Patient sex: M
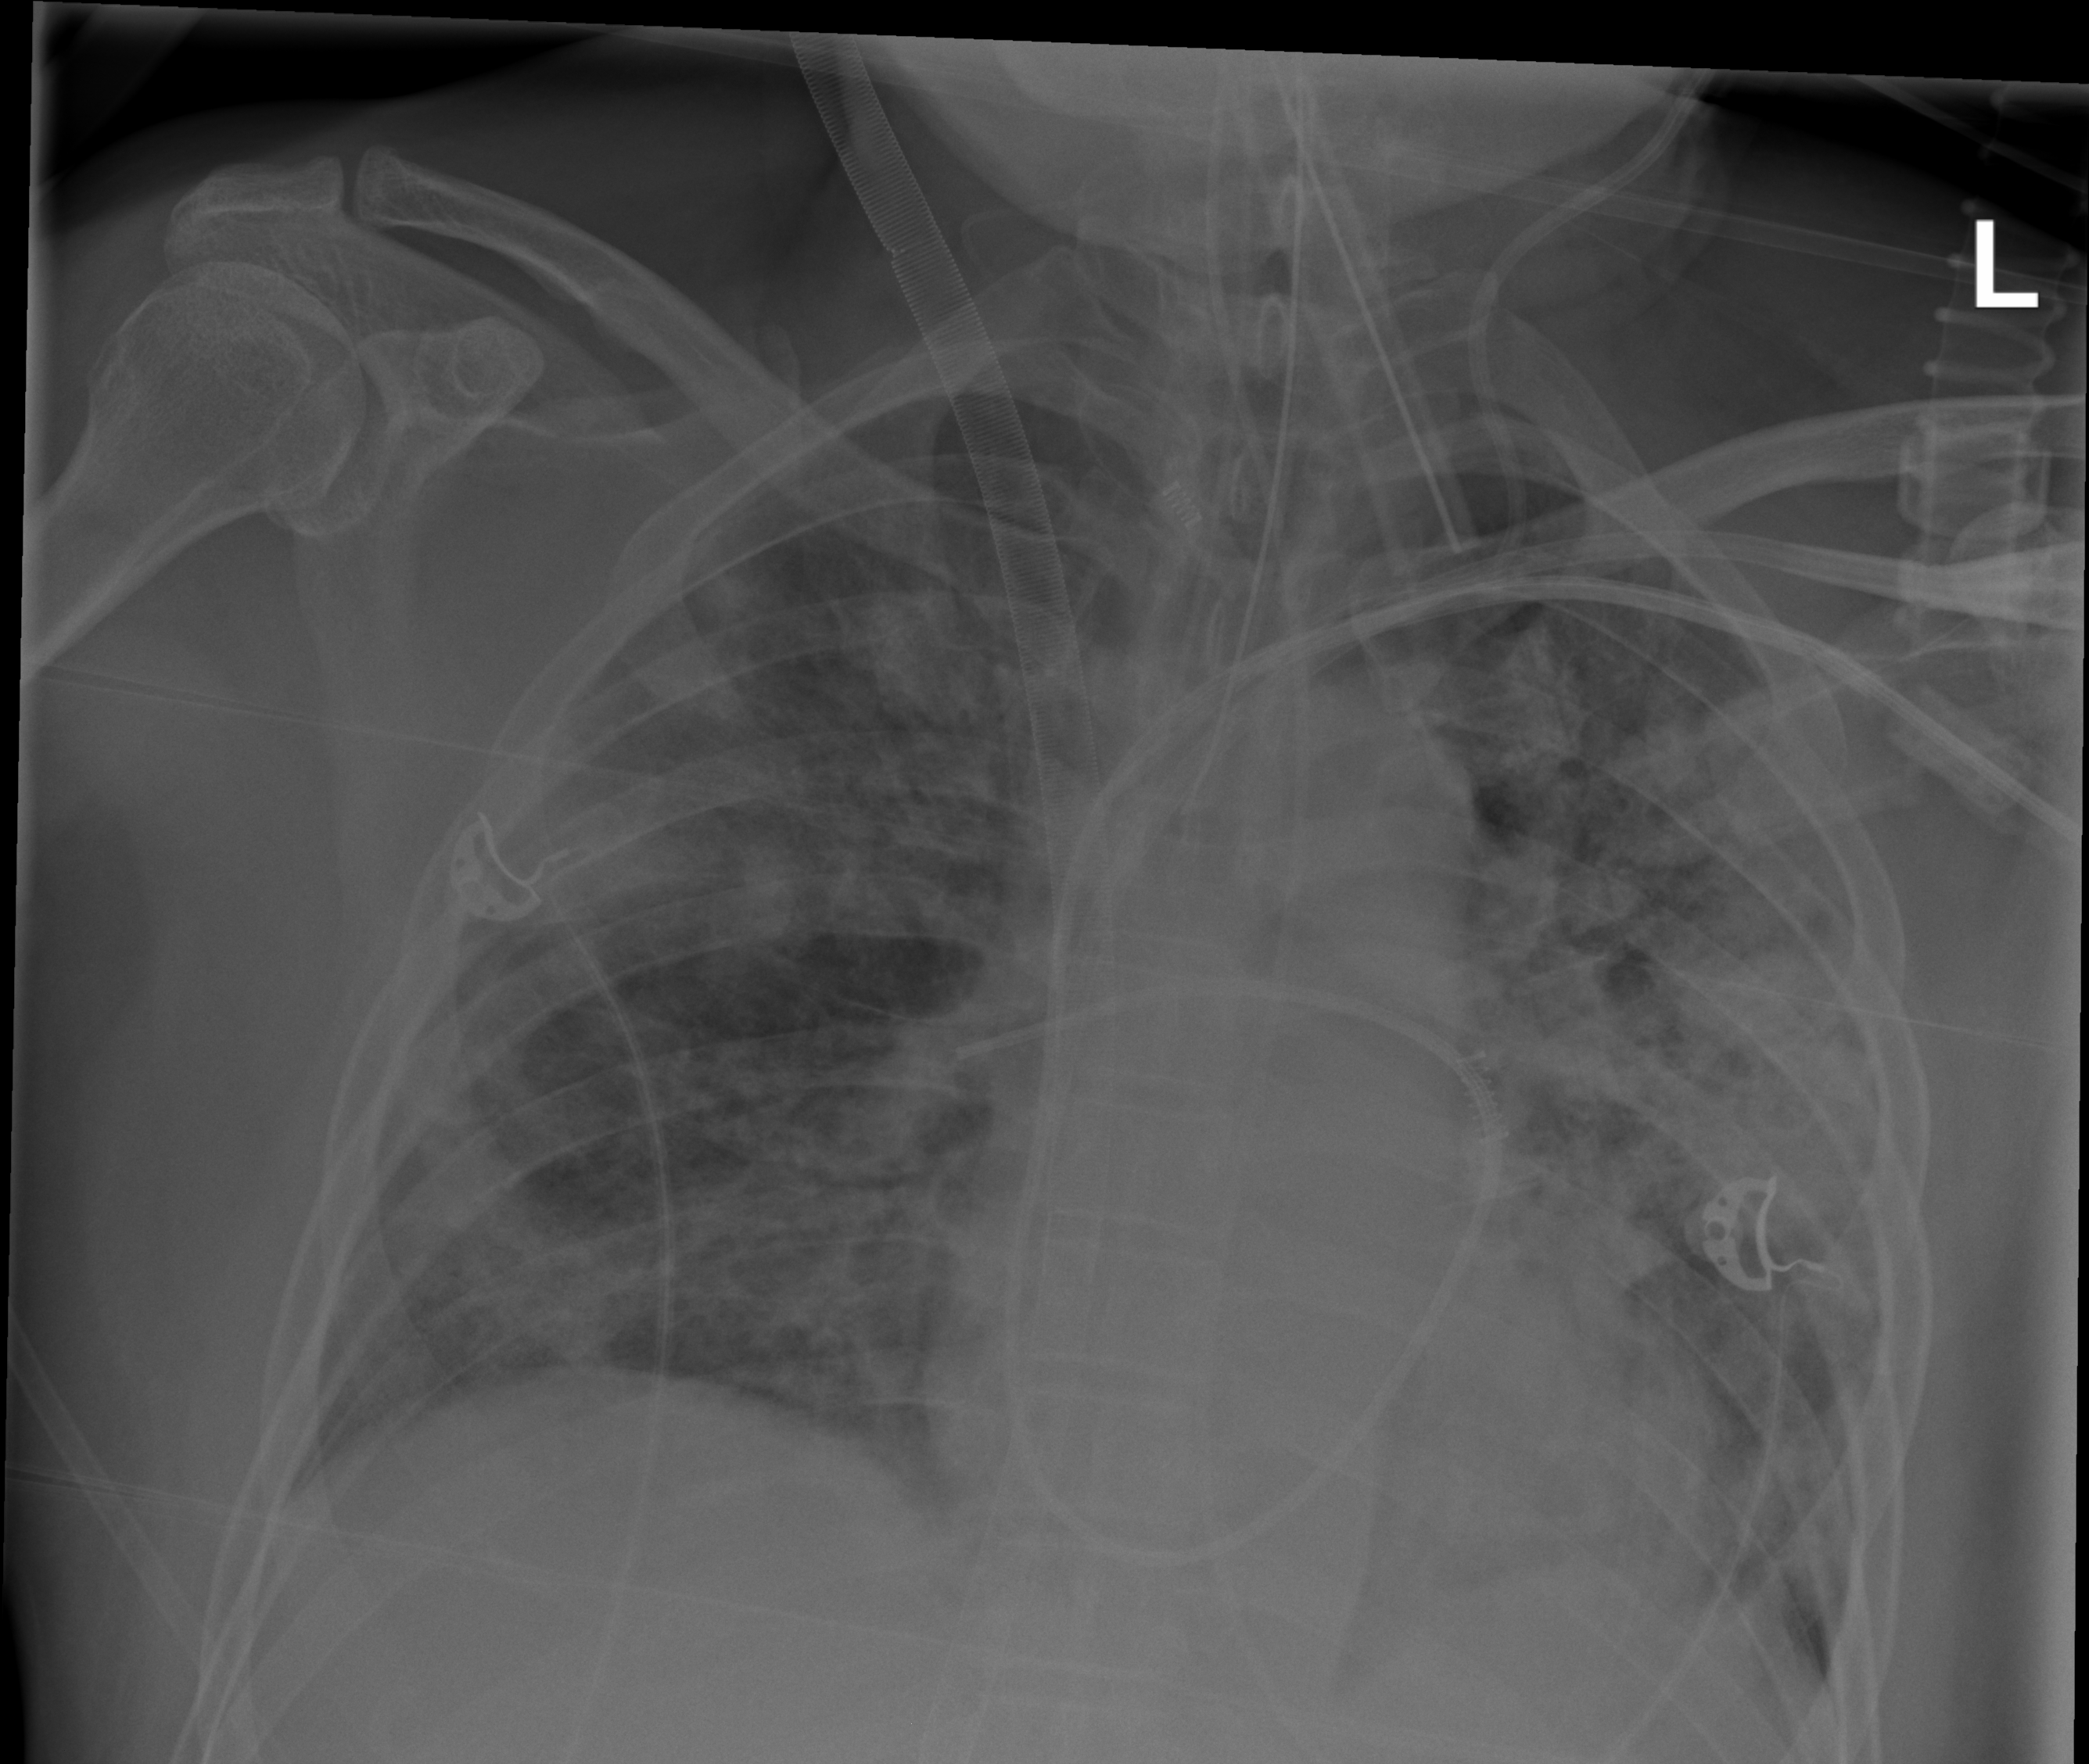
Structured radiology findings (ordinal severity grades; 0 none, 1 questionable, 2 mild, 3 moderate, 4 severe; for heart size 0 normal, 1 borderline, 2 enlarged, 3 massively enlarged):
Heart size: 1
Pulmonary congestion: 2
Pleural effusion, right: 1
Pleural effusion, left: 2
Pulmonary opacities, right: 2
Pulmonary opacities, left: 3
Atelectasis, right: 2
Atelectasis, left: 3